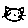
Label: cat